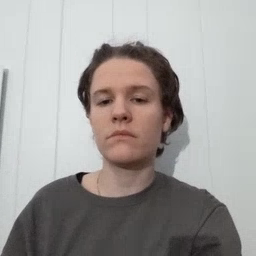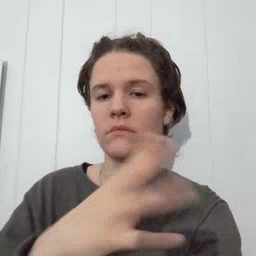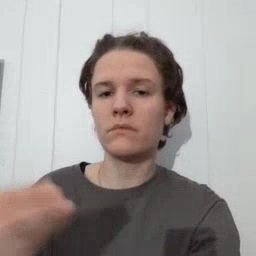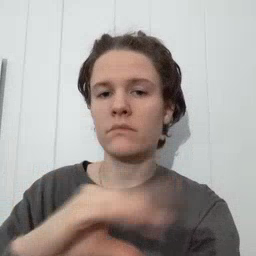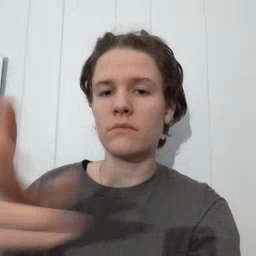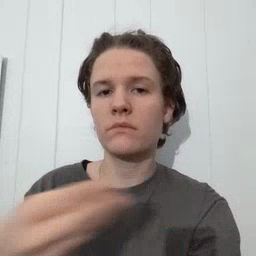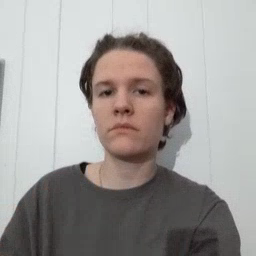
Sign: story